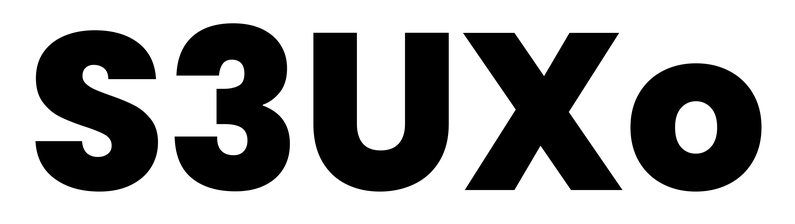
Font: Poppins-ExtraBold